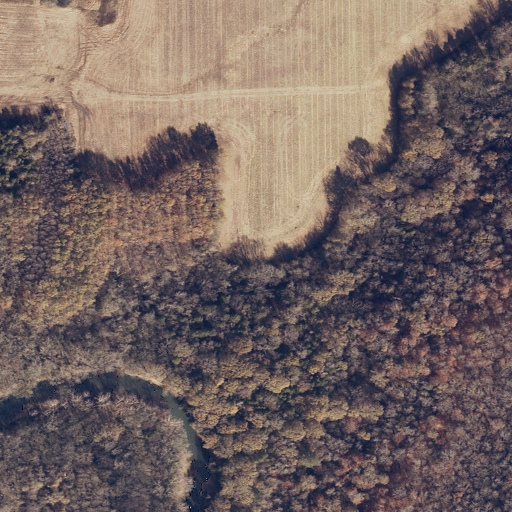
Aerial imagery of valley in Alabama named Graham Cove containing deciduous forest, cultivated crops, mixed forest, woody wetlands, herbaceous wetlands, grassland, and pasture